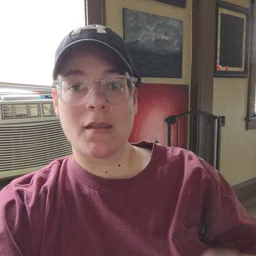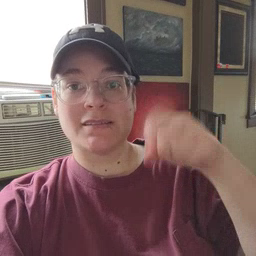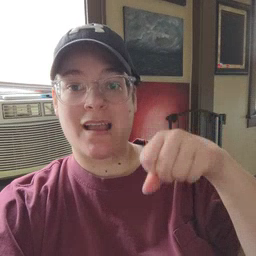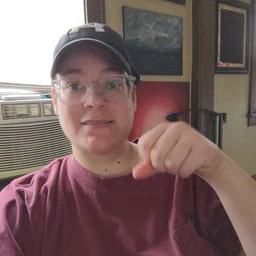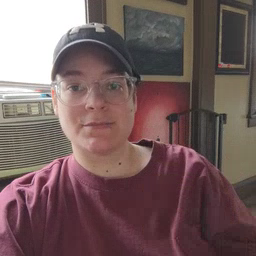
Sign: yes